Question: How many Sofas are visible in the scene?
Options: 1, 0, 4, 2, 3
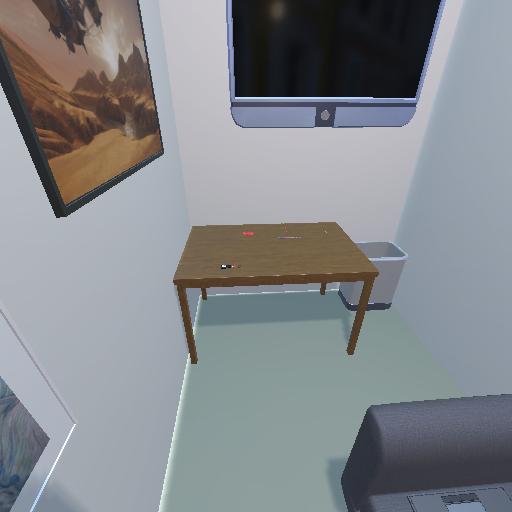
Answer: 1